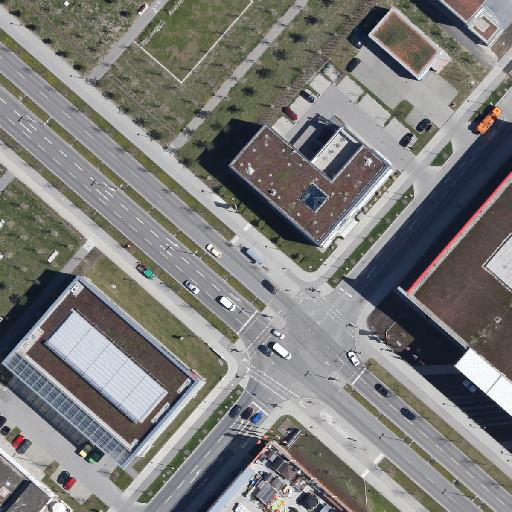
Referring expression: vehicle